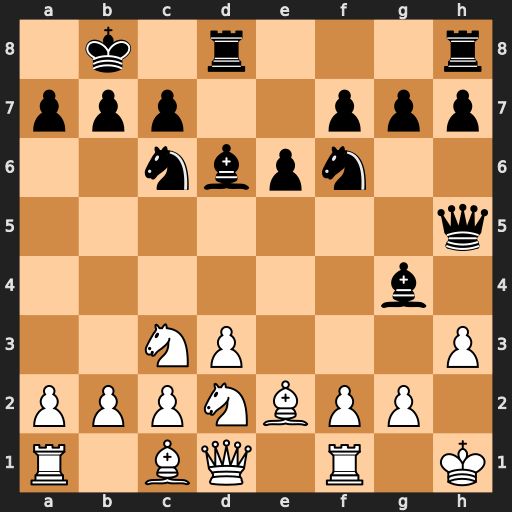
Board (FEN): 1k1r3r/ppp2ppp/2nbpn2/7q/6b1/2NP3P/PPPNBPP1/R1BQ1R1K
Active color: w
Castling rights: -
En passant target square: -
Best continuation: Bxg4 Nxg4 Qxg4 Qxg4 hxg4